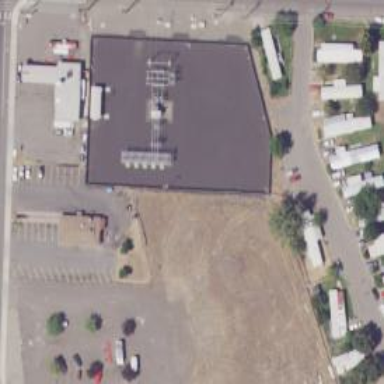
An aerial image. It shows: Power substation.